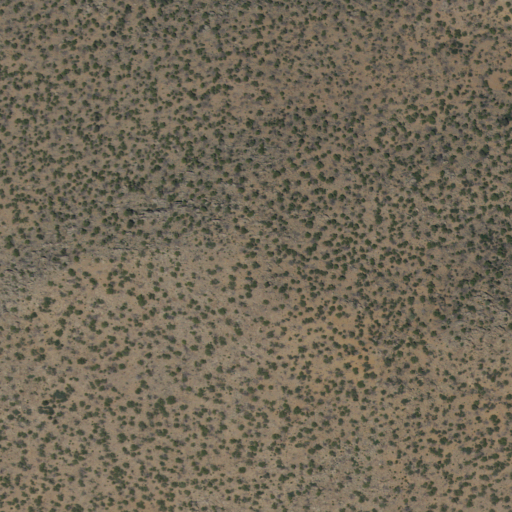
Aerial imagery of mountain in New Mexico named Cerro Puntiagudo containing evergreen forest and shrub